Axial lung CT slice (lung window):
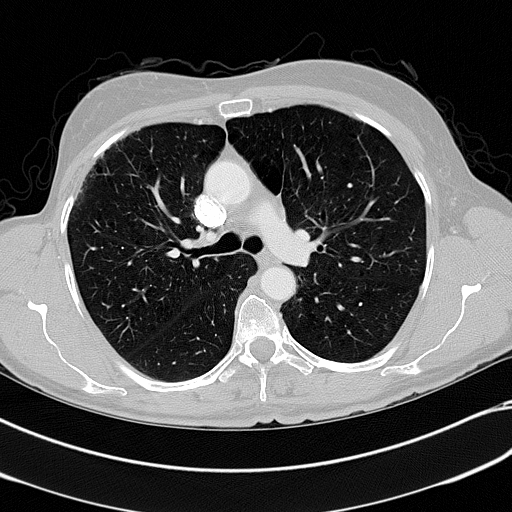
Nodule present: no